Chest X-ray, PA view. Patient: 57 years old, sex F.
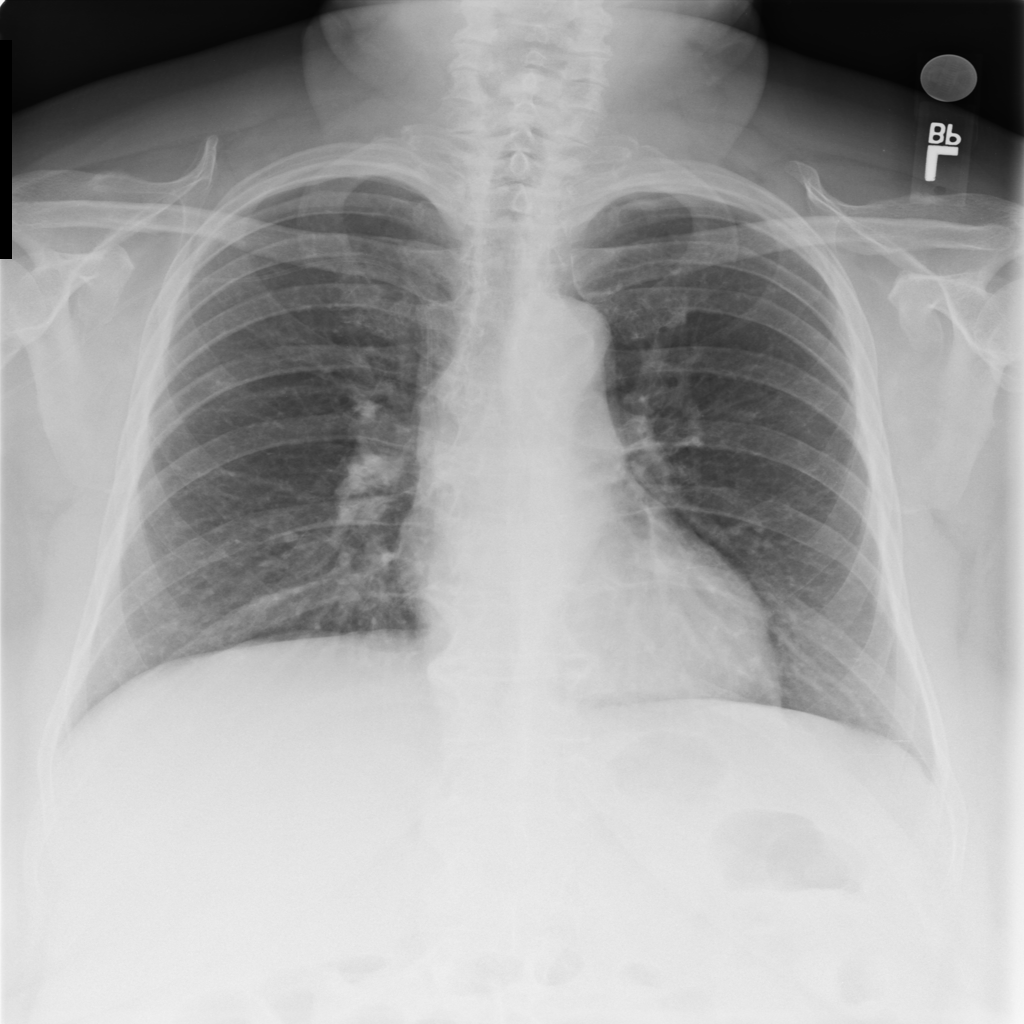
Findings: Emphysema